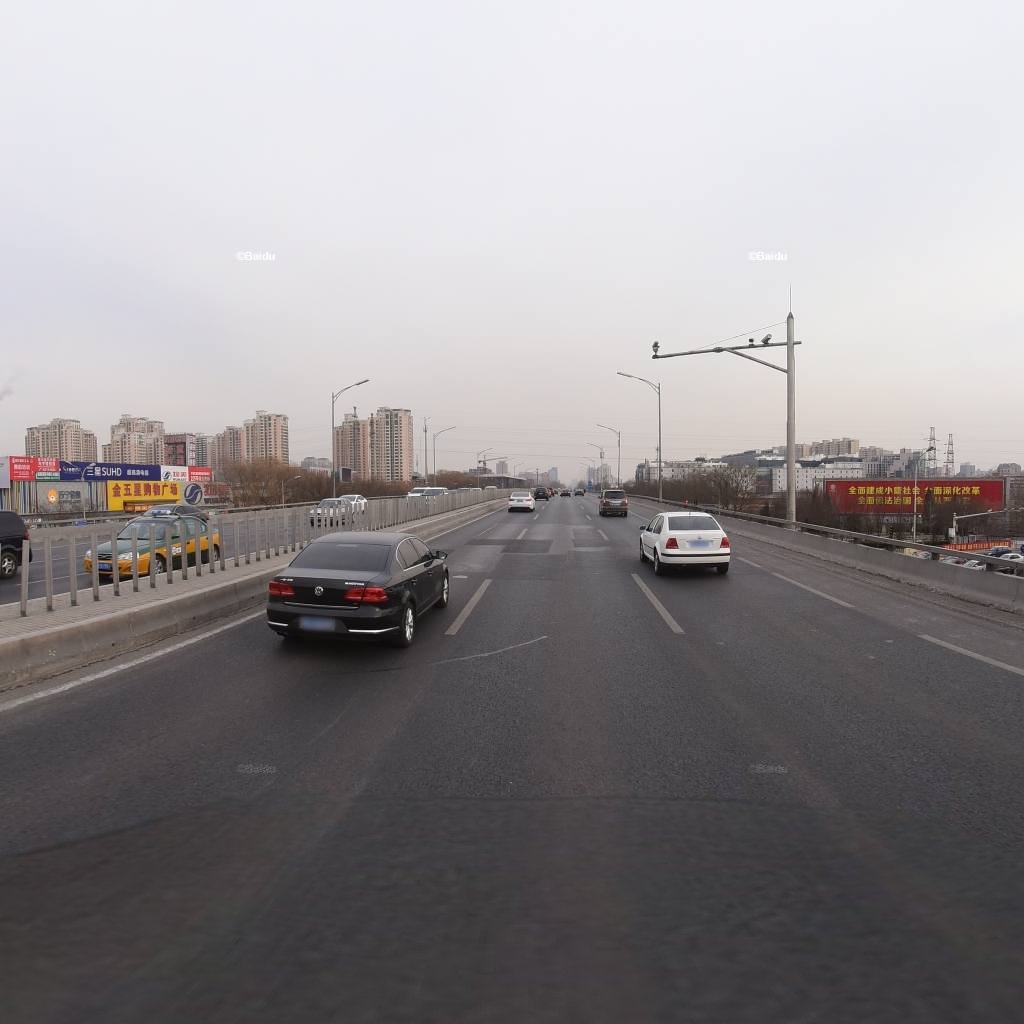
Region: Haidian
Road damage annotations: transverse patch, longitudinal patch